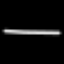
Label: line